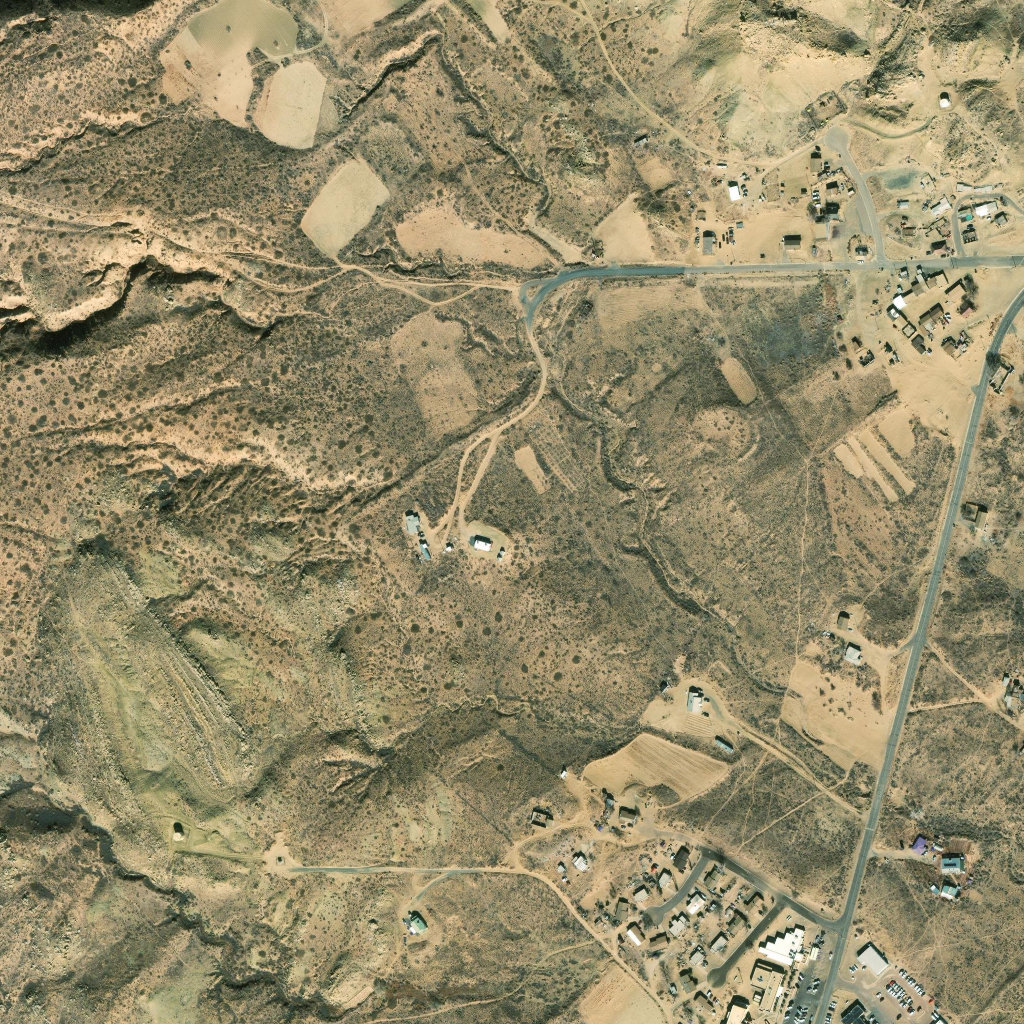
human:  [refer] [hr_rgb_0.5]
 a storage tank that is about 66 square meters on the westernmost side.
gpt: <box>[[16, 81, 17, 82, 0]]</box>